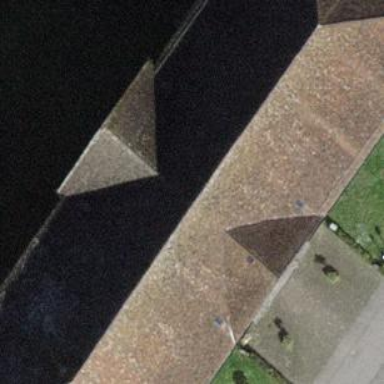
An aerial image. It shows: Building with tiled roof.